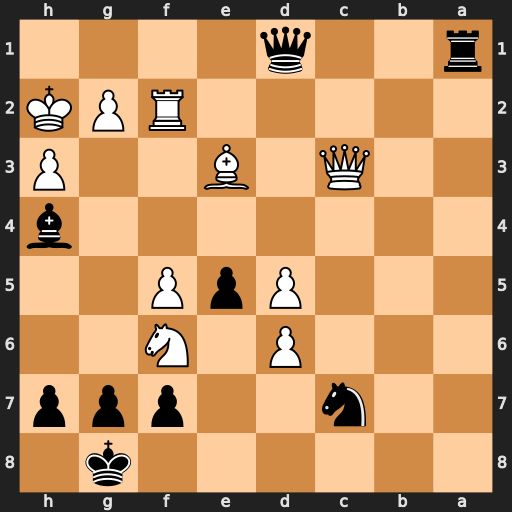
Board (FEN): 6k1/2n2ppp/3P1N2/3PpP2/7b/2Q1B2P/5RPK/r2q4
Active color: b
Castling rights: -
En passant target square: -
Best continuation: gxf6 Qxa1 Qxa1 d7 Qa8